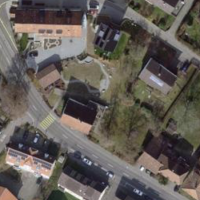
EUNIS habitat code: 54
Species observed at this site:
Convallaria majalis